Interaction volume radius: 10 \u00c5
Interaction volume height: 50 \u00c5
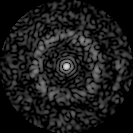
Disorder parameter: 0.809